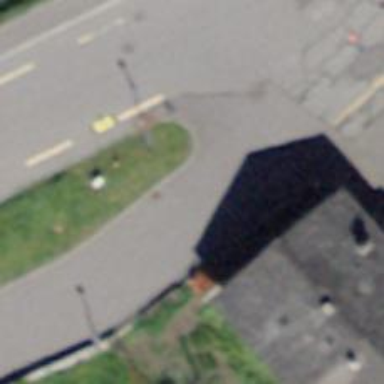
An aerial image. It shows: Traffic calming hump on the road.